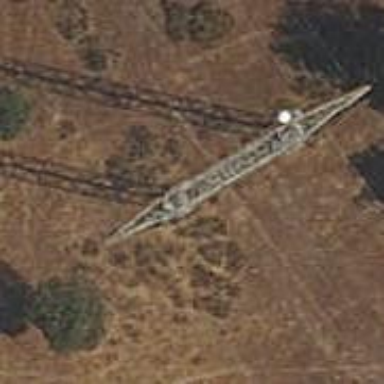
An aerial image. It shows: Three power lines with cables.